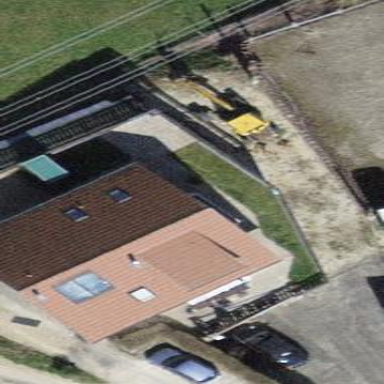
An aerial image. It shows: Building with tile roof.